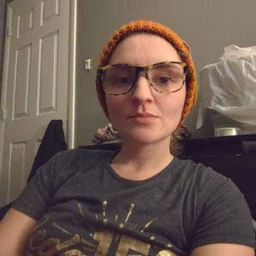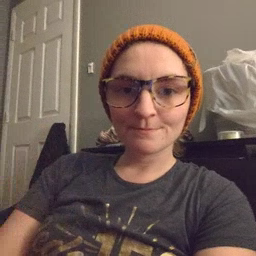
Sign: will